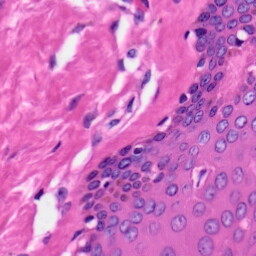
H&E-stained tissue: Skin